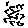
Label: bird